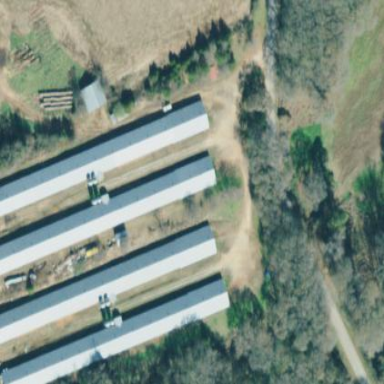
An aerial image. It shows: Poultry house.